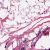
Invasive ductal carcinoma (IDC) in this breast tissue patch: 1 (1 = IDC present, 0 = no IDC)